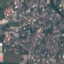
Land use / land cover class: Residential